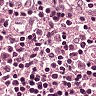
Metastatic tissue present: no